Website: home-depot
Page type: payment
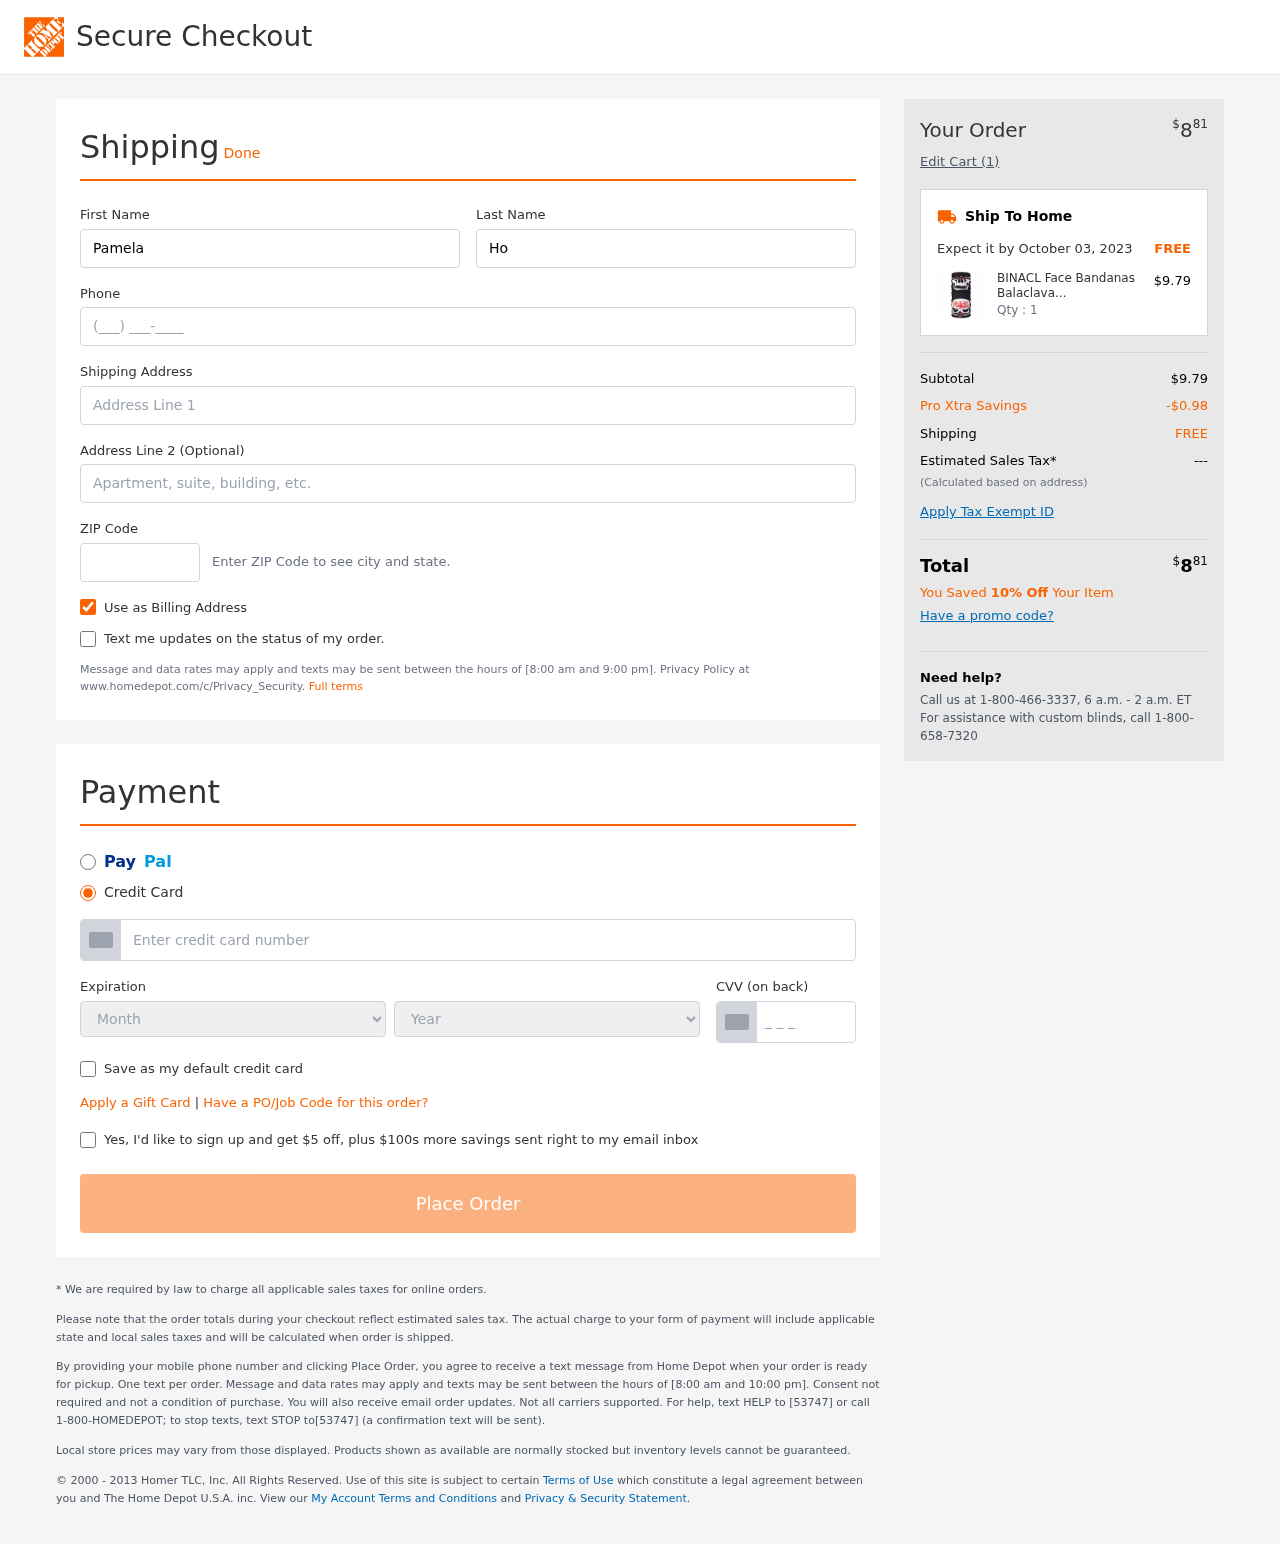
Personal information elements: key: PII_CARD_CVV
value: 377
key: PII_CARD_EXPIRY_MONTH
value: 05
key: PII_CARD_EXPIRY_YEAR
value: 28
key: PII_CARD_NUMBER
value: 2707 2487 0750 2925
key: PII_FIRSTNAME
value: Pamela
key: PII_LASTNAME
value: Holland
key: PII_PHONE
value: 6357819992
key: PII_POSTCODE
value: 15280
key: PII_STREET
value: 5854 Nicole Harbors Suite 370
Product elements: key: PRODUCT1_NAME
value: BINACL Face Bandanas Balaclava, Unisex Neck Gaiter Scarf Novelty Stretchable Wind Sun UV Protection
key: PRODUCT1_PRICE
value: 9.79
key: PRODUCT1_QUANTITY
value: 1
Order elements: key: ORDER_TOTAL
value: $881
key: ORDER_NUM_ITEMS
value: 1
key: ORDER_DELIVERY_DATE
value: October 03, 2023
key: ORDER_SUBTOTAL
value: $9.79
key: ORDER_DISCOUNT
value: -$0.98
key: ORDER_SHIPPING_COST
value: FREE